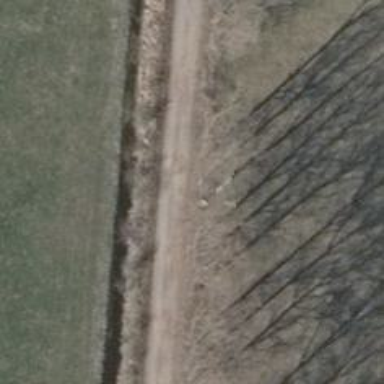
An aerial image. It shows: Compacted track road with grade3 tracktype.